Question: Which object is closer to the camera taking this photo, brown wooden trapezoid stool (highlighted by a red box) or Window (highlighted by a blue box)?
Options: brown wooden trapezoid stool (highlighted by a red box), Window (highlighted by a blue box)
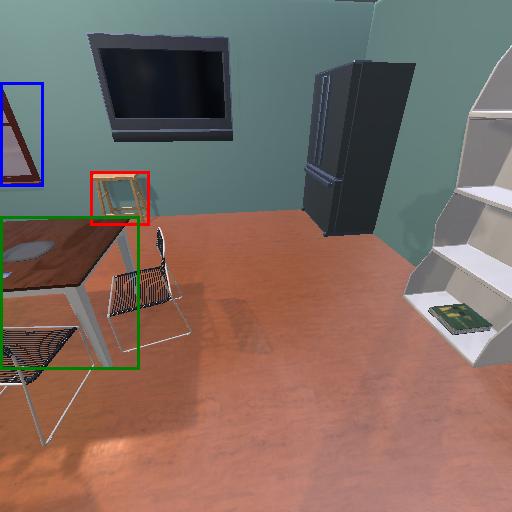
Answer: brown wooden trapezoid stool (highlighted by a red box)